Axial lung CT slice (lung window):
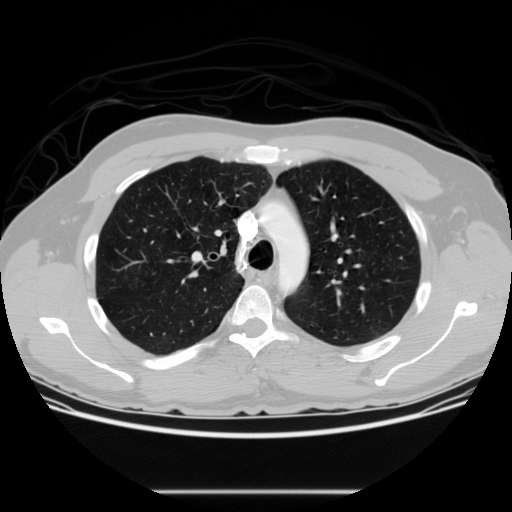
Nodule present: no